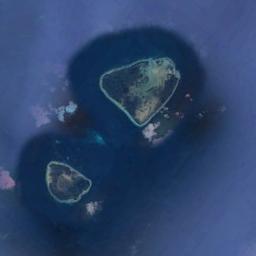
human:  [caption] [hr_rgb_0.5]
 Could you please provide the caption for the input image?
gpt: The islands in the picture are large in area .

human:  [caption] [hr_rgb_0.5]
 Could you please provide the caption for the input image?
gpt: The two islands with a large reef is surrounded by light blue waters .

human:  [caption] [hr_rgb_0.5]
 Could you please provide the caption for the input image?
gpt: There are a group of green islands on the blue sea, And there are white sand beaches around the island .

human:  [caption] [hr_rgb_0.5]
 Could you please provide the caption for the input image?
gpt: The island at the bottom left is smaller than the island at the top right .

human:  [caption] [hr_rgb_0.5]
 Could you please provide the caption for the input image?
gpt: There are two green islands on a blue sea .